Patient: sex M, age 37
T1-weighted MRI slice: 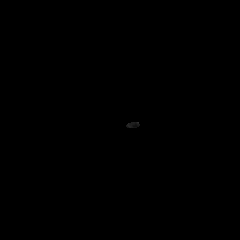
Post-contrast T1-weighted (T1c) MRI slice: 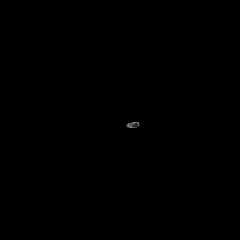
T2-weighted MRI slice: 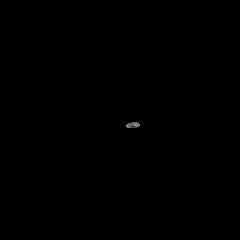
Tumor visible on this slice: no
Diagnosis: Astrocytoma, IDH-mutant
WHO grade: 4